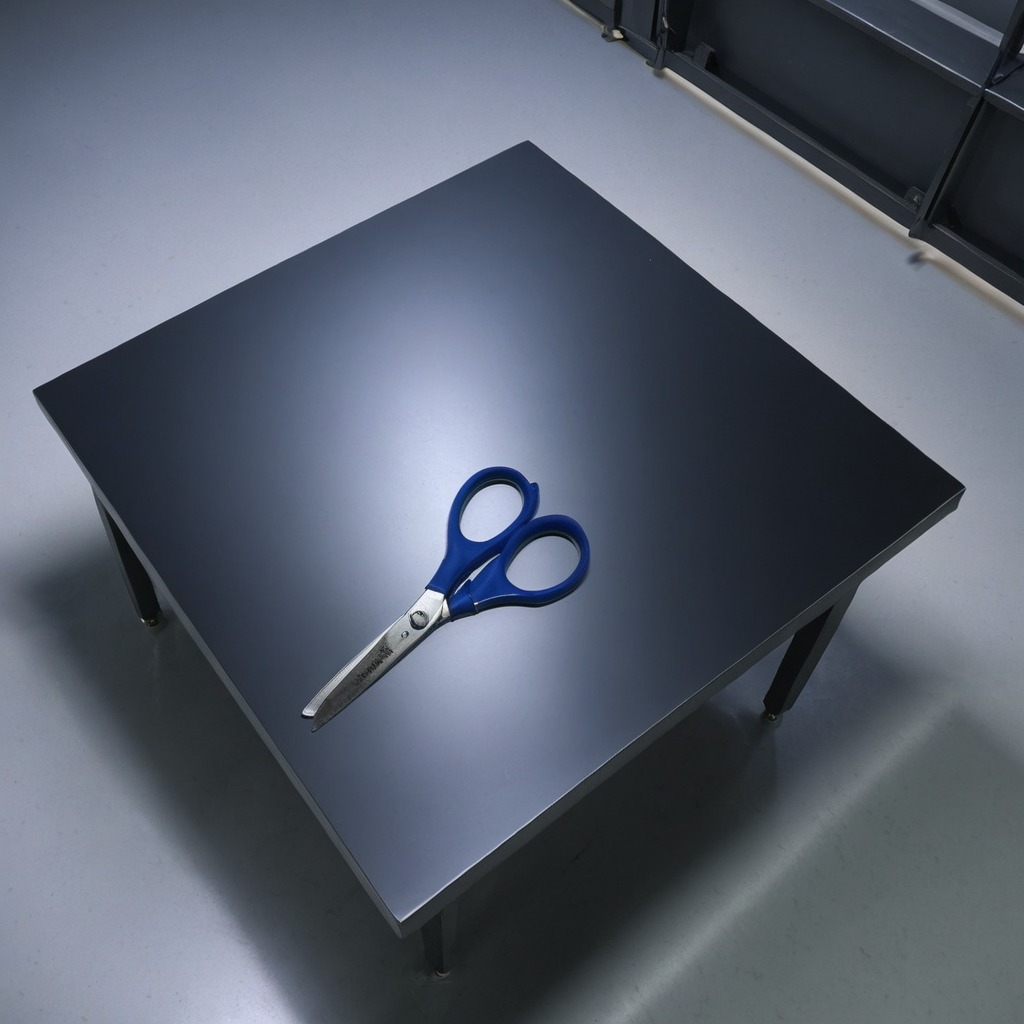
A scissor lies on the clean empty table in the evening soft directional lighting on the tabletop realistic grain studio-quality clarity centered framing